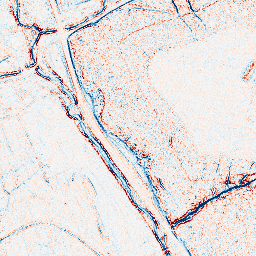
Category: edge_preserving
Decomposition family: bilateral
Decomposition parameters: d: 5
sigma_color: 50
sigma_space: 75
Upsampling method: cubic_catmull_rom
Upsampling parameters: scale: 8
Upsampling scale: 8